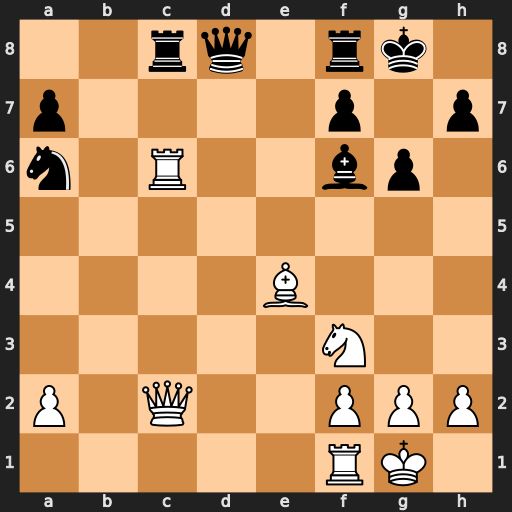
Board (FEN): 2rq1rk1/p4p1p/n1R2bp1/8/4B3/5N2/P1Q2PPP/5RK1
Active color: w
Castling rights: -
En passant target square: -
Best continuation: Rxc8 Qxc8 Qxc8 Rxc8 Bb7 Rc2 Bxa6